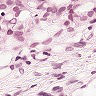
Metastatic tissue present: yes